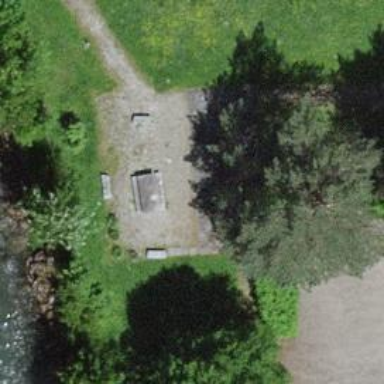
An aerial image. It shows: Picnic table located in leisure land area.